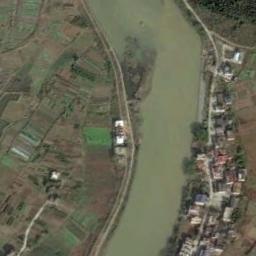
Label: river